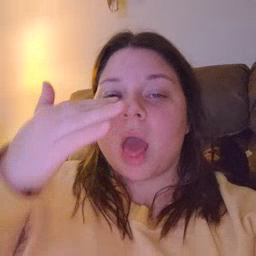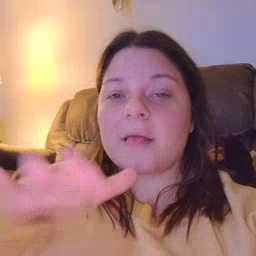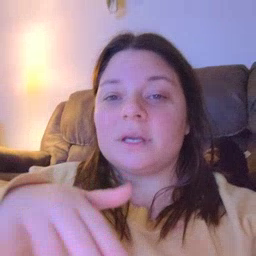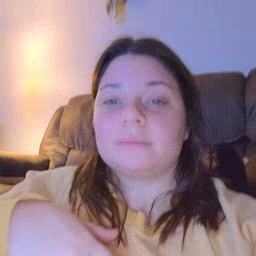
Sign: elephant